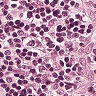
Metastatic tissue present: yes